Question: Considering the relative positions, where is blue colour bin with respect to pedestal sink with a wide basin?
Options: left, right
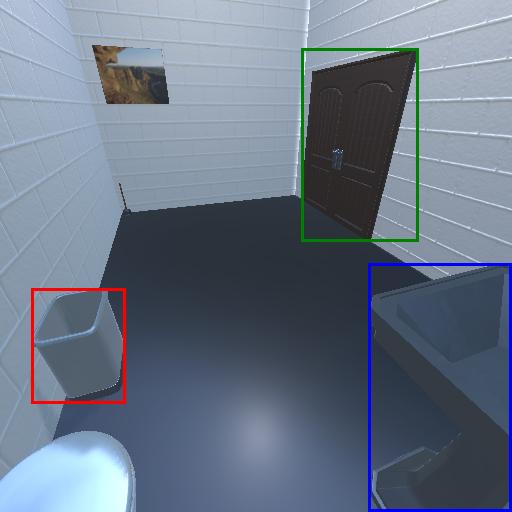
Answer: left